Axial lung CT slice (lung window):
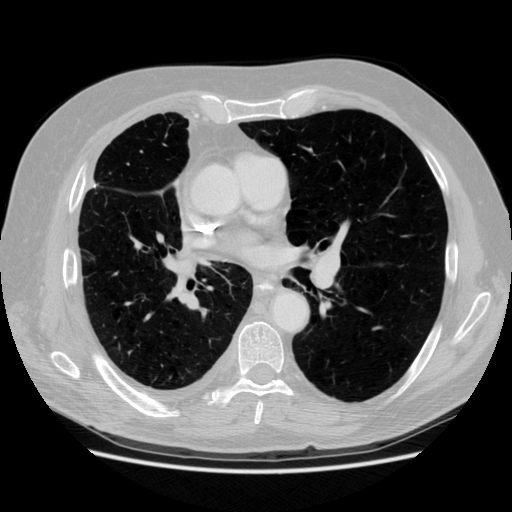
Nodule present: no